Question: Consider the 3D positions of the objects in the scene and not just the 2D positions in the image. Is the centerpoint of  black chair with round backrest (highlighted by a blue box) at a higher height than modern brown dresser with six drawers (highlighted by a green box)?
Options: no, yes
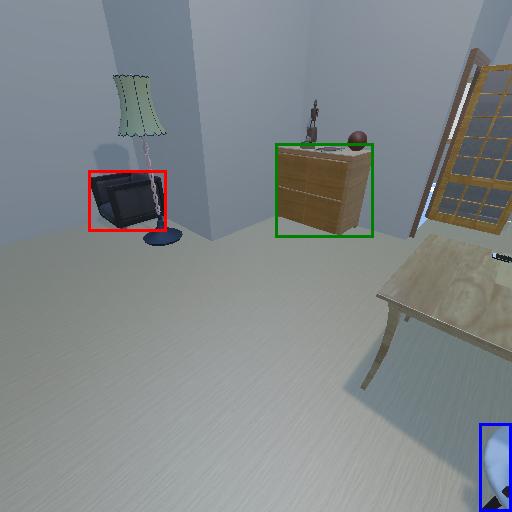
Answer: no